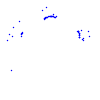
Particle: proton